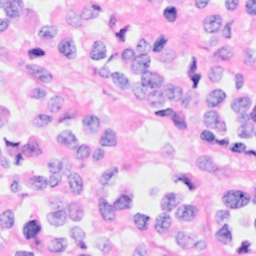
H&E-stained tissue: Breast